Question: Count the number of objects in the diagram.
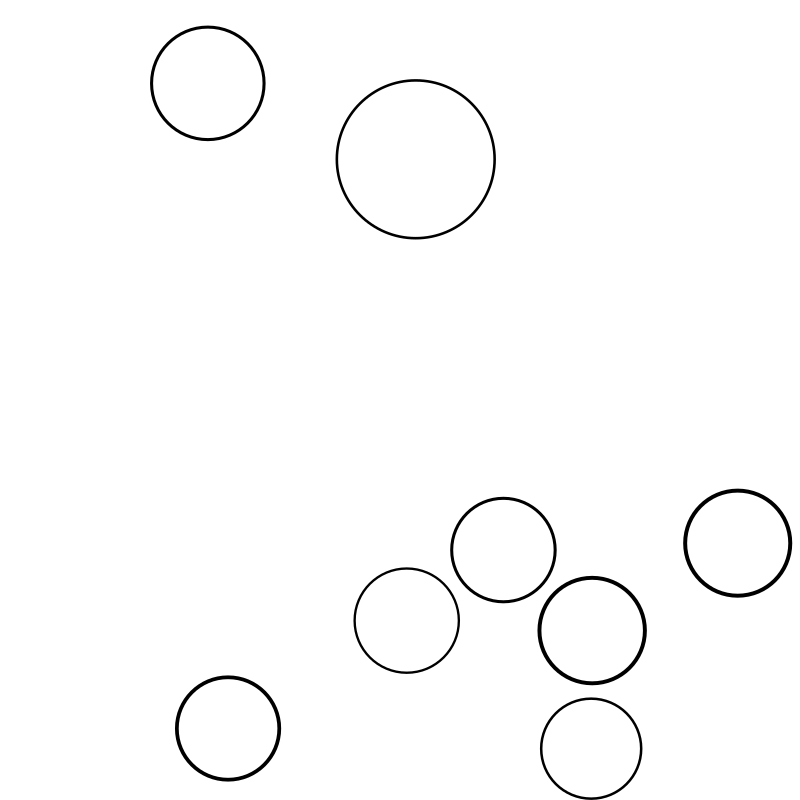
Answer: 8